Aerial crown-view tile of a tropical tree (Barro Colorado Island, Panama), acquired 20250512:
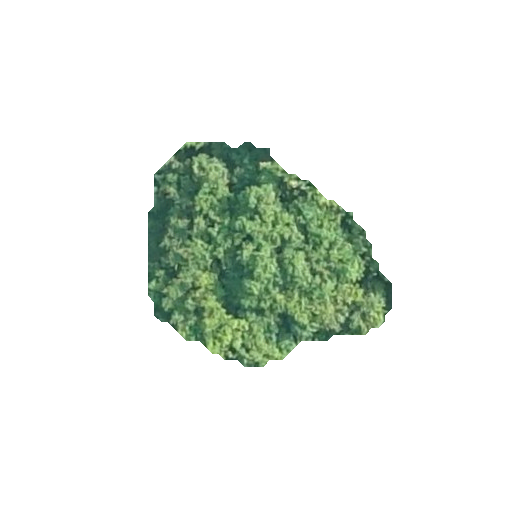
Species: Inga marginata
GBIF accepted scientific name: Inga marginata
Crown area: 57.106 m²